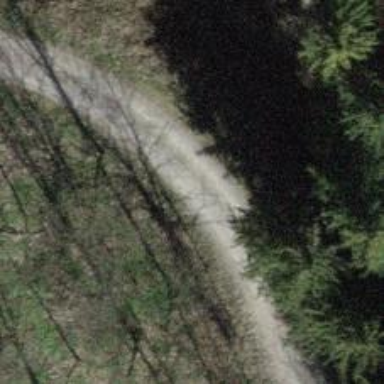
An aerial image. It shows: Track with grade 2 tracktype.